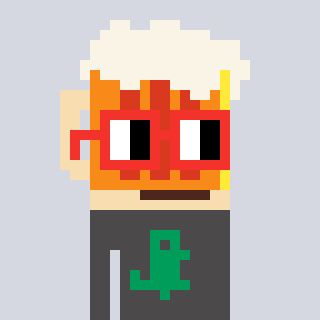
a pixel art character with square red glasses, a beer-shaped head and a grayscale-colored body on a cool background